Question: Our app implements Azure OAuth2 (v2) user-consent flow and uses Graph API scopes that do not require admin consent <URL>. Recently we've noticed that some users of our app run into this Auth screen: "The app requires admin's approval".

Is that because the tenant Org disabled user-consent for apps?
Where does it leave us with the user-consent based OAuth2 flow? Is it still possible to get a user access token after an admin's approval or the only way is to use the OAuth2 daemon flow <URL>? In a callback after such a dialog how can we know that the admin approval has been given?
One related question. In cases where user-consent is not disabled but it's an admin user that authorizes there is an option 'Consent on behalf of your Organization". How can we know in the callback from this dialog that the admin checked that box? And does it mean we need to use the OAuth2 daemon flow then too?
Thank you
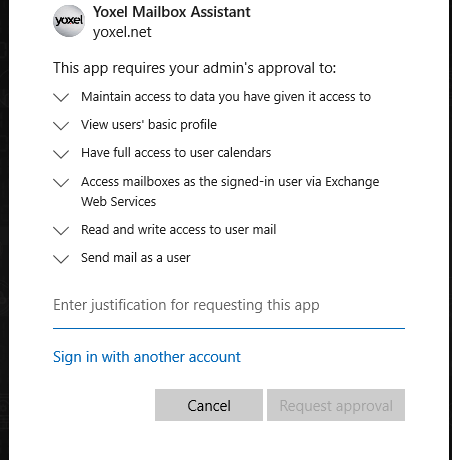
Answer: > Is that because the tenant Org disabled user-consent for apps?
Yes, this settings is under ->.
<URL>
> Is it still possible to get a user access token after an admin's
approval
Yes, you can still get a user access token after an admin's approval.
> In a callback after such a dialog how can we know that the admin
approval has been given?
Once your admin reviews the request you will be notified via email.
> In cases where user-consent is not disabled but it's an admin user
that authorizes there is an option 'Consent on behalf of your
Organization". How can we know in the callback from this dialog that
the admin checked that box?
Once the admin checked the box, the users under that tenant will not see the consent dialog. Also, you can check the status of the application in Azure portal->->your app->.
<URL>